Question: What is the result of this measurement?
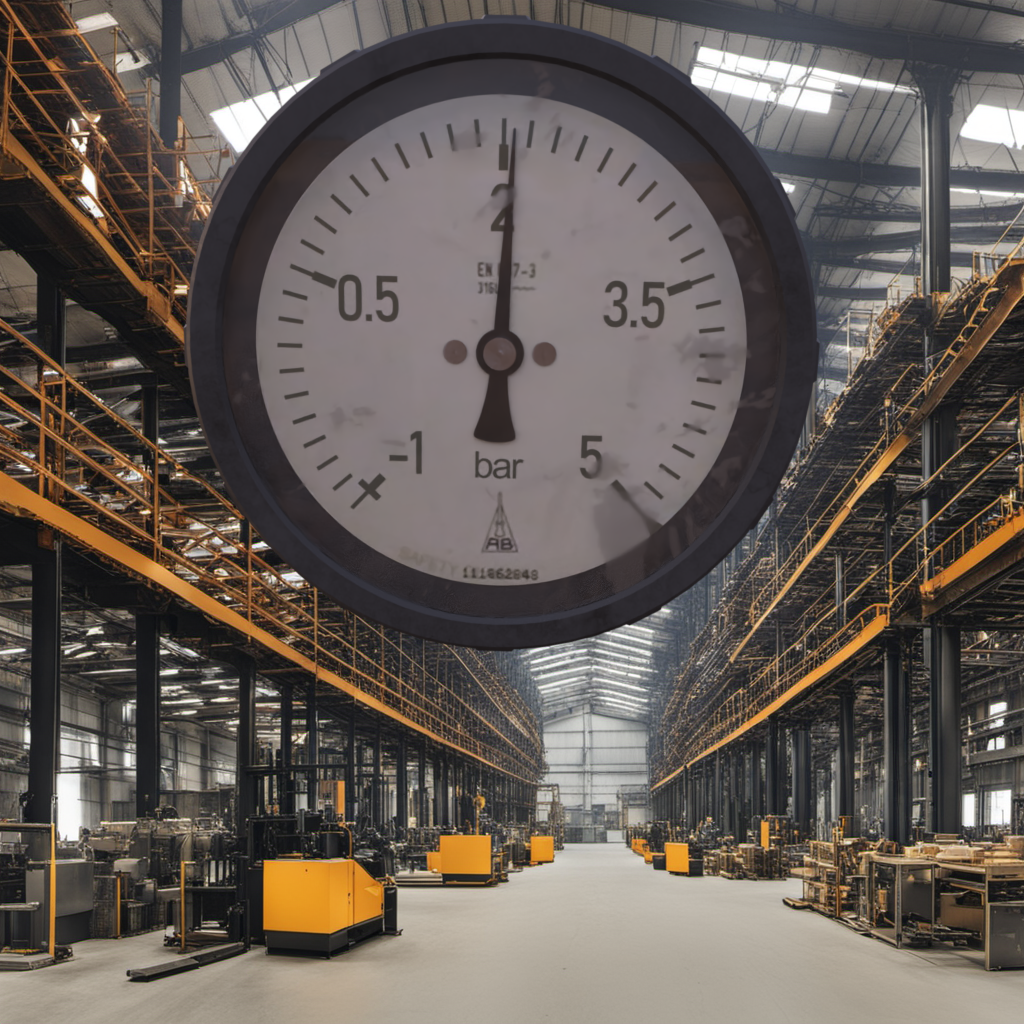
Answer: The result is 2.06
Question: What is the range of the measurement shown in the image?
Answer: The range is from -1 to 5
Question: What is the minimum and maximum value of this measurement?
Answer: The minimum value is -1 and the maximum value is 5